Question: I am developing an application in which I have to continously poll 5 different functions for which i am currently using setInterval()
The problem is most of the times the function call gets aborted and so there is an issue with sequence of execution. This is what I meant.
'''
Interval=setInterval("function1()",1997);//997
Interval=setInterval("function2()",2697); //1947, 1497
Interval=setInterval("function3()",2837); //1977
Interval=setInterval("function4()",2851); //2177
Interval=setInterval("function5()",2873); //3051
'''
Most of the times any of the function call is getting aborted and it affects mode of execution. I tried changing the time interval but there is still no use. is there any solution for this???
Please help...
Thanks in advance
This is a screenshot of console... This mite help to understand situation better

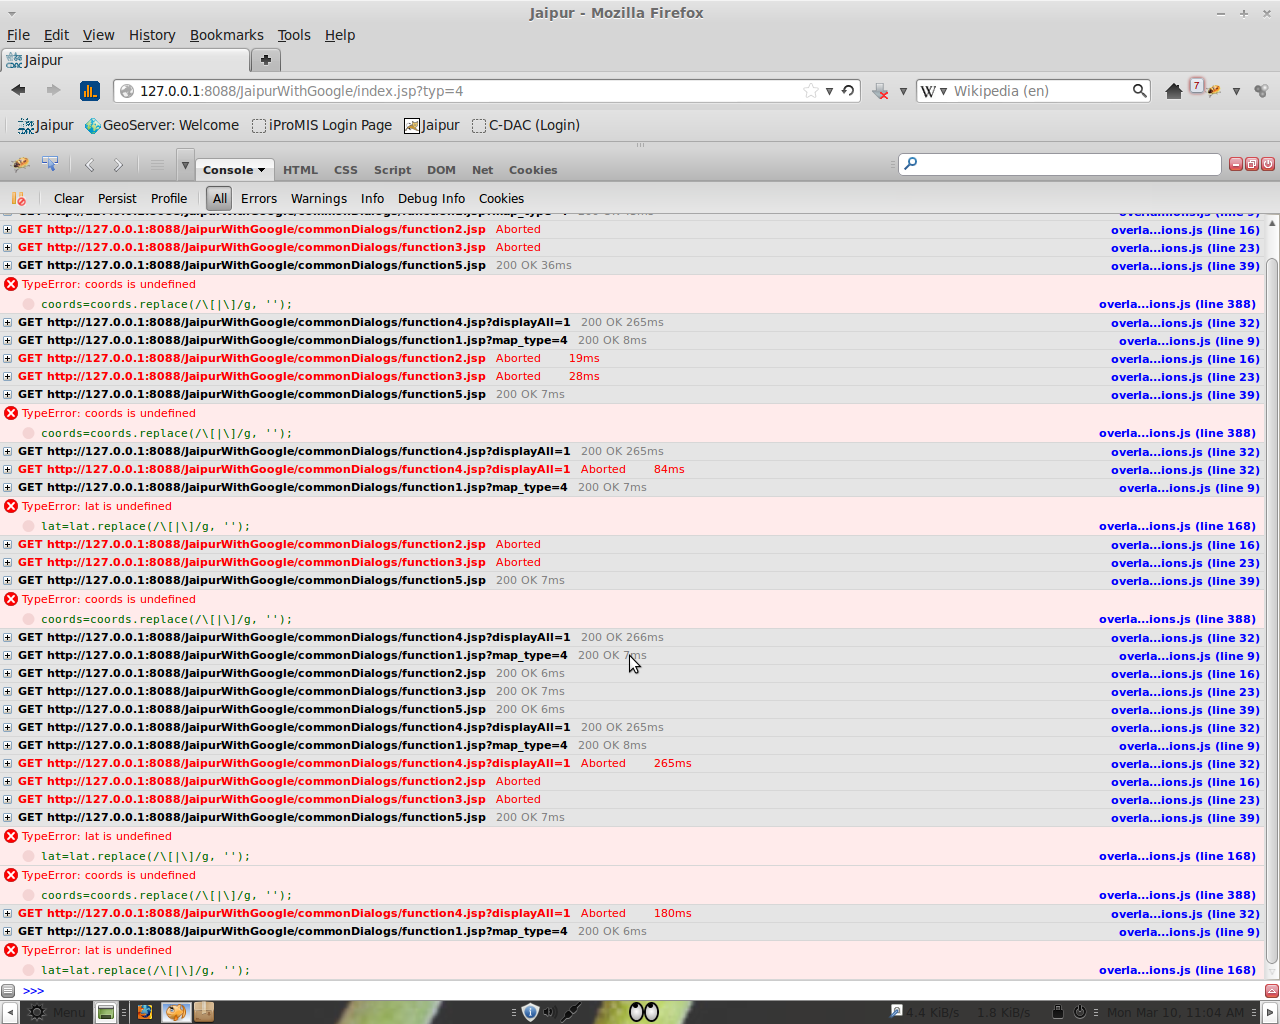
Answer: You should use different variables for different 'intervals' like,
'''
Interval1 = setInterval("function1()",1997);//997
Interval2 = setInterval("function2()",2697); //1947, 1497
Interval3 = setInterval("function3()",2837); //1977
Interval4 = setInterval("function4()",2851); //2177
Interval5 = setInterval("function5()",2873); //3051
'''